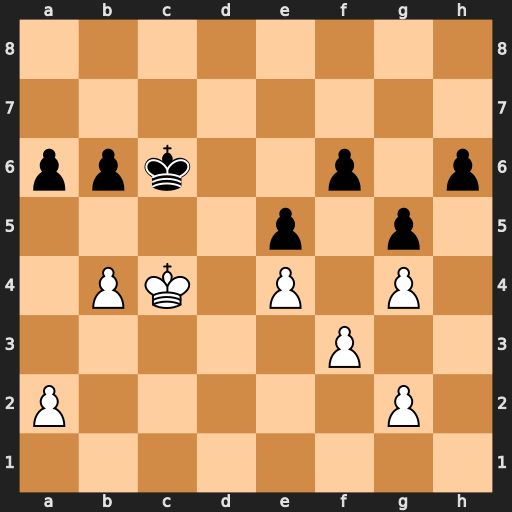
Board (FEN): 8/8/ppk2p1p/4p1p1/1PK1P1P1/5P2/P5P1/8
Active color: w
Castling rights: -
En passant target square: -
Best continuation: b5+ axb5+ Kb4 Kd6 Kxb5